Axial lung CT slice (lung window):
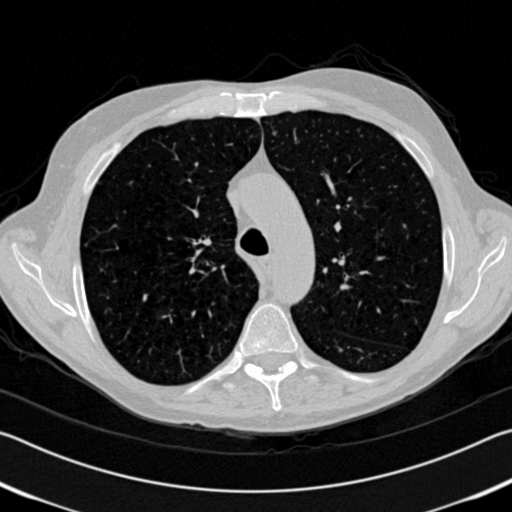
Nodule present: no